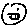
Label: smiley face